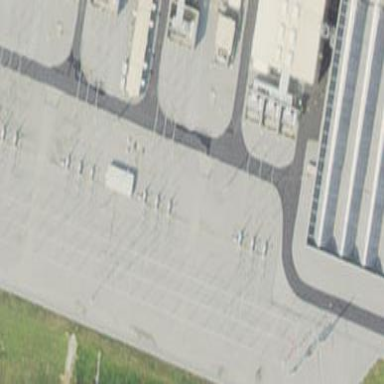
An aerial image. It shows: Substation surrounded by fence.